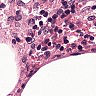
Metastatic tissue present: no